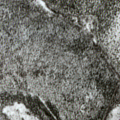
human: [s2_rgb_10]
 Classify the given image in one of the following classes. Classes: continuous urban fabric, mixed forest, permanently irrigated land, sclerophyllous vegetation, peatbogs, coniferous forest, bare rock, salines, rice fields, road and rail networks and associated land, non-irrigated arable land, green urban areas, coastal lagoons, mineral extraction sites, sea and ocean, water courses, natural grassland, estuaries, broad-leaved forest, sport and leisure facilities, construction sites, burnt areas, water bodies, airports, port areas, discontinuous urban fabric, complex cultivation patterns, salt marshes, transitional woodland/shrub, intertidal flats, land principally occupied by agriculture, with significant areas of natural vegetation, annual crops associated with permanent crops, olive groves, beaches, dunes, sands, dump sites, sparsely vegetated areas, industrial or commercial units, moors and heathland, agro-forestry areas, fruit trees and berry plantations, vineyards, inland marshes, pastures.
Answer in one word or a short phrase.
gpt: coniferous forest, peatbogs